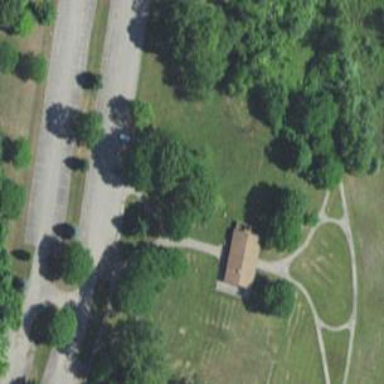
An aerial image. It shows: Disc golf hole.